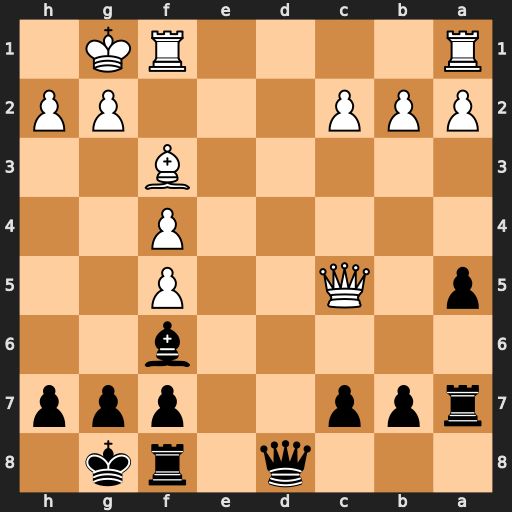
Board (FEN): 3q1rk1/rpp2ppp/5b2/p1Q2P2/5P2/5B2/PPP3PP/R4RK1
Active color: b
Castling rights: -
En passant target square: -
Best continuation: Bd4+ Qxd4 Qxd4+